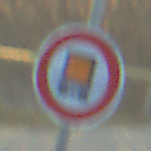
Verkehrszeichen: VerbotKennzeichnungspflichtigeKraftfahrzeugeGefaehrlicheGueter
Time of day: SunriseSunset
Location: Outdoor (RoadRail)
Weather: PartlyCloudy
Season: NotSpecified
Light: Natural